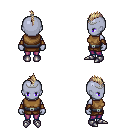
a pixel art fantasy rpg character, female body template, dark elf, purple skin, leather chest armor, magenta pants, white blonde mohawk hairstyle, silver tiara, leather bracers, metal boots, four views (front, back, left, right), 2x2 character sprite sheet, small pixel art, hard edges, no anti-aliasing